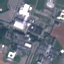
Land use / land cover: Industrial